Question: Is there a way to render pixel fonts correctly in Silverlight 4? Without breaking text into paths or some sort of manual rendering because the text is dependent on data binding. Tweaks with UseLayoutRounding and .5px positioning shifting don't work.

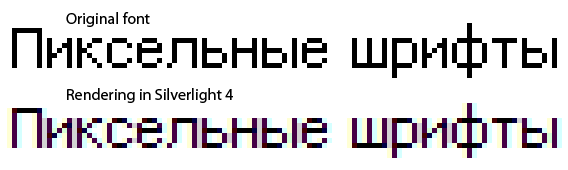
Answer: Just have created a custom TextBlock control which renders text with a pixel font and anti-aliasing turned off.
<URL>